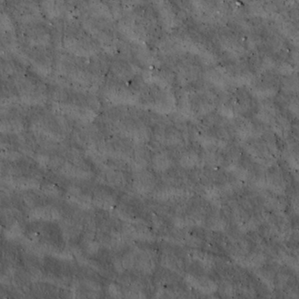
Label: non_frost